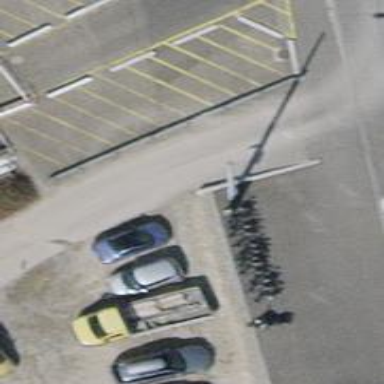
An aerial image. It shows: Bicycle rental service.